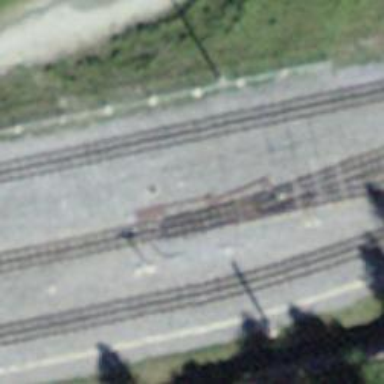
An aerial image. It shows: Railway switch with the turnout side on the left.